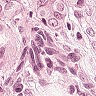
Metastatic tissue present: yes